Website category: jobs
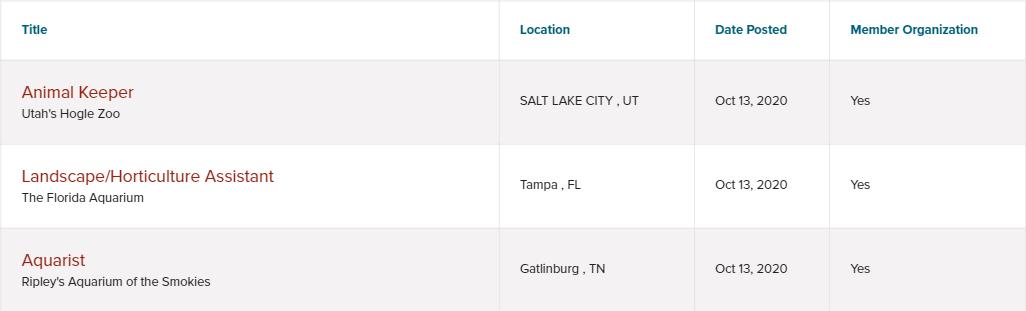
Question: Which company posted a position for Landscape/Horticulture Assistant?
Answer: The Florida Aquarium

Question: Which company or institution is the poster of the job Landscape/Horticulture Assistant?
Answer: The Florida Aquarium

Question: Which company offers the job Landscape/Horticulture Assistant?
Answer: The Florida Aquarium

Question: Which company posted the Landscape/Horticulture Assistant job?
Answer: The Florida Aquarium

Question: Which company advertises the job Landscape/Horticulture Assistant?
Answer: The Florida Aquarium

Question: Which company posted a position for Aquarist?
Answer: Ripley's Aquarium of the Smokies

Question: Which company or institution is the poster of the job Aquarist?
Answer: Ripley's Aquarium of the Smokies

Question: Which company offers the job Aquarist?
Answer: Ripley's Aquarium of the Smokies

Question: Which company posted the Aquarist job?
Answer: Ripley's Aquarium of the Smokies

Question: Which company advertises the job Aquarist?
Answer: Ripley's Aquarium of the Smokies

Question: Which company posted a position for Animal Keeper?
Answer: Utah's Hogle Zoo

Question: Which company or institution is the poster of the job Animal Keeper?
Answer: Utah's Hogle Zoo

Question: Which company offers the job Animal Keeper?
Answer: Utah's Hogle Zoo

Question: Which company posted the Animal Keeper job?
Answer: Utah's Hogle Zoo

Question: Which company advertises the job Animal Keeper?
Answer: Utah's Hogle Zoo

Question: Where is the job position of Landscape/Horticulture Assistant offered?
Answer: Tampa , FL

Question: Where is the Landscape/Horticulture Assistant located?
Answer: Tampa , FL

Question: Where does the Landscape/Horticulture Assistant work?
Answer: Tampa , FL

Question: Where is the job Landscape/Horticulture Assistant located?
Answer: Tampa , FL

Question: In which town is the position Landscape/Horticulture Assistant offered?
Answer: Tampa , FL

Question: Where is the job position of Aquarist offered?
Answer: Gatlinburg , TN

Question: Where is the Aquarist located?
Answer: Gatlinburg , TN

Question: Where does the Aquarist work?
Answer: Gatlinburg , TN

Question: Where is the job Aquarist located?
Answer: Gatlinburg , TN

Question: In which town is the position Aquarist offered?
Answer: Gatlinburg , TN

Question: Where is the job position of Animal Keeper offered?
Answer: SALT LAKE CITY , UT

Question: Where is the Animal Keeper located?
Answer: SALT LAKE CITY , UT

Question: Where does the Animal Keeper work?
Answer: SALT LAKE CITY , UT

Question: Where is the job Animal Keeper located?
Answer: SALT LAKE CITY , UT

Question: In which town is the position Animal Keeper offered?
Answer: SALT LAKE CITY , UT

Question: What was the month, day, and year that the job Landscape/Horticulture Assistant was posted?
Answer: Oct 13, 2020

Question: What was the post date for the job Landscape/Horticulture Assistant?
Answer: Oct 13, 2020

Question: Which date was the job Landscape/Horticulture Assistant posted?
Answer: Oct 13, 2020

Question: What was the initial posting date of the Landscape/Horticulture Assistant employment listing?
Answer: Oct 13, 2020

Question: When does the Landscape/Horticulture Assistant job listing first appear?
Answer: Oct 13, 2020

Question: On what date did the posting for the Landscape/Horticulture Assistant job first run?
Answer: Oct 13, 2020

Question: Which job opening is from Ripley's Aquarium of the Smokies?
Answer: Aquarist

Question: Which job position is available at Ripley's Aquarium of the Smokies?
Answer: Aquarist

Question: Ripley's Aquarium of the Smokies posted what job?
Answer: Aquarist

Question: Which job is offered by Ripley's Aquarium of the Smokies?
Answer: Aquarist

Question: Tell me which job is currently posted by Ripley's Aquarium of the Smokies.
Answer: Aquarist

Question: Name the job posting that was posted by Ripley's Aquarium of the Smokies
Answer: Aquarist

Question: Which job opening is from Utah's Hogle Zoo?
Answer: Animal Keeper

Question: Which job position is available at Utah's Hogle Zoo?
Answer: Animal Keeper

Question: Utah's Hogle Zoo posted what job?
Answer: Animal Keeper

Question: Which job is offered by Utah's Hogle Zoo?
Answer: Animal Keeper

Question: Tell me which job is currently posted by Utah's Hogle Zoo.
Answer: Animal Keeper

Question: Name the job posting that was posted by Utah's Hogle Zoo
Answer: Animal Keeper

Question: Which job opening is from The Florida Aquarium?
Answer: Landscape/Horticulture Assistant

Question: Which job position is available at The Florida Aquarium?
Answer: Landscape/Horticulture Assistant

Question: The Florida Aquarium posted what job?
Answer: Landscape/Horticulture Assistant

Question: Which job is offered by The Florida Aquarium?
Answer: Landscape/Horticulture Assistant

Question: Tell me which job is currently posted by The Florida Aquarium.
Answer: Landscape/Horticulture Assistant

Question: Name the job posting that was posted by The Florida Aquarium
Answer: Landscape/Horticulture Assistant

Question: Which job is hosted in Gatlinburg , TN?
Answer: Aquarist

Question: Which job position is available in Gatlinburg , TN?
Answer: Aquarist

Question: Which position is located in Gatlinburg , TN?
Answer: Aquarist

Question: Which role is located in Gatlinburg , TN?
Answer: Aquarist

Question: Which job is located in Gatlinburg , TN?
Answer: Aquarist

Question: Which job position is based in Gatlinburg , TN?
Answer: Aquarist

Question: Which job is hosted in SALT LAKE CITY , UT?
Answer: Animal Keeper

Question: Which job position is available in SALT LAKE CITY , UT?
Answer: Animal Keeper

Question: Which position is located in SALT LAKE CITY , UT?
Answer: Animal Keeper

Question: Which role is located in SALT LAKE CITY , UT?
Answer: Animal Keeper